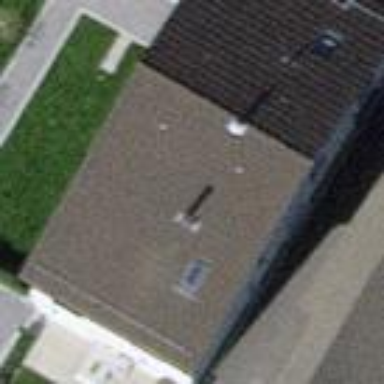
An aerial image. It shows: Detached building.